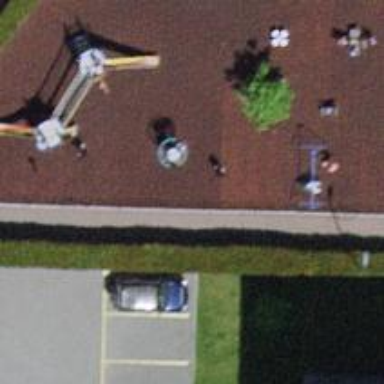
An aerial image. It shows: Kindergarten.